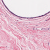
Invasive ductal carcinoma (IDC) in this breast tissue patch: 0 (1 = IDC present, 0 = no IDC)